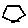
Label: hexagon